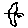
Label: bird